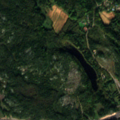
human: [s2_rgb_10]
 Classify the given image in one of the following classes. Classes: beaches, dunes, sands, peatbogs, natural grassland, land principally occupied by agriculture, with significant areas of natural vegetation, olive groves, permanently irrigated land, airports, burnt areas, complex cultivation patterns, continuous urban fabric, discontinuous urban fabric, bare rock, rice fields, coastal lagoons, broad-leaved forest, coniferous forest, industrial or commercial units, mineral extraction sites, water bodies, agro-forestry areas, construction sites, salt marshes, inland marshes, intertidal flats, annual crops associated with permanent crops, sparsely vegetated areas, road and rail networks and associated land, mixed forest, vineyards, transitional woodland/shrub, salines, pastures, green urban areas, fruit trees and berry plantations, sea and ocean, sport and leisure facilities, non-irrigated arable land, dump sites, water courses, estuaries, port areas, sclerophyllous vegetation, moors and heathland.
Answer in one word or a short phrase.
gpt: construction sites, coniferous forest, mixed forest, transitional woodland/shrub